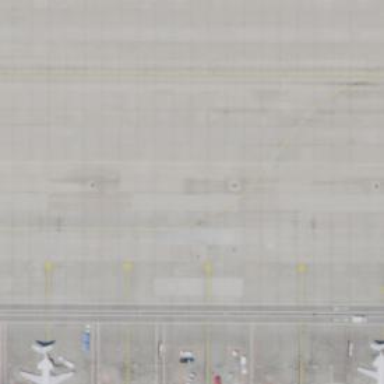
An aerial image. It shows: View of taxiway at the airport.